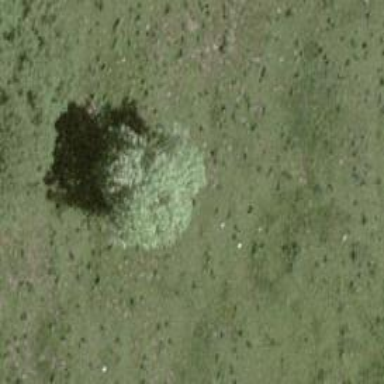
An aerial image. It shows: Single tag "natural: tree."